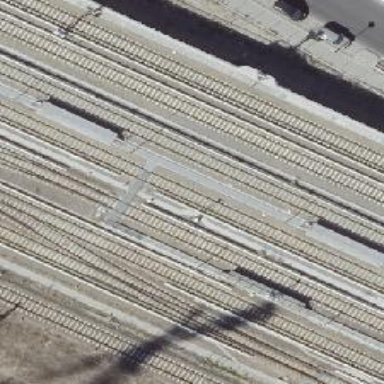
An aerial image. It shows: Railway signal.